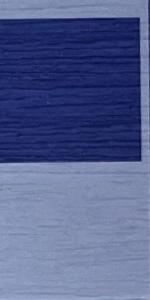
Label: Empty